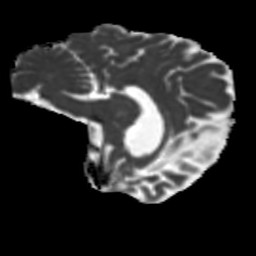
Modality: MD
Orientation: sagittal
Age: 74
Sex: female
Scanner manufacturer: siemens
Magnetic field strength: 3 T
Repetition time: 5.25 s
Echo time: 0.08 s